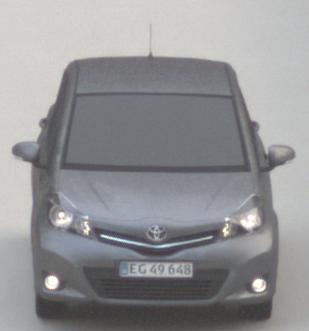
Make: Toyota
Model: Yaris 1.0
Detailed model: Yaris (XP9)
Model produced from: 2009/01
Model produced until: 2010/10
Doors: 3
Color: gray
Road condition: dry road
Daytime: morning or afternoon
Contrast: low contrast